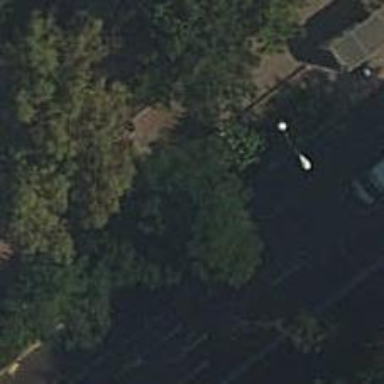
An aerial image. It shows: Bus stop with shelter. It is platform for public transport.